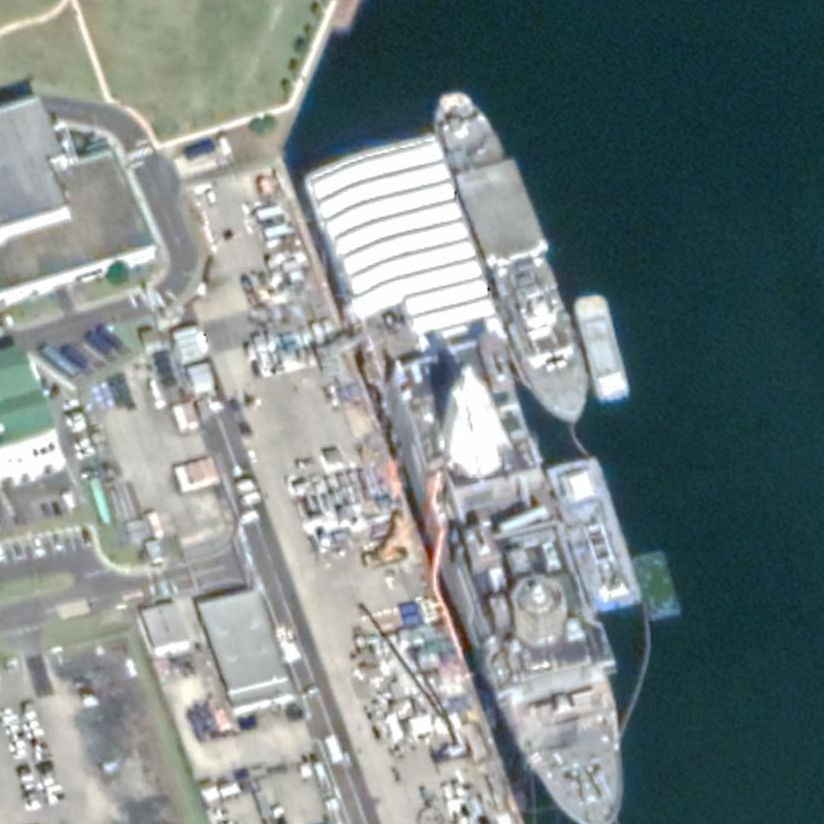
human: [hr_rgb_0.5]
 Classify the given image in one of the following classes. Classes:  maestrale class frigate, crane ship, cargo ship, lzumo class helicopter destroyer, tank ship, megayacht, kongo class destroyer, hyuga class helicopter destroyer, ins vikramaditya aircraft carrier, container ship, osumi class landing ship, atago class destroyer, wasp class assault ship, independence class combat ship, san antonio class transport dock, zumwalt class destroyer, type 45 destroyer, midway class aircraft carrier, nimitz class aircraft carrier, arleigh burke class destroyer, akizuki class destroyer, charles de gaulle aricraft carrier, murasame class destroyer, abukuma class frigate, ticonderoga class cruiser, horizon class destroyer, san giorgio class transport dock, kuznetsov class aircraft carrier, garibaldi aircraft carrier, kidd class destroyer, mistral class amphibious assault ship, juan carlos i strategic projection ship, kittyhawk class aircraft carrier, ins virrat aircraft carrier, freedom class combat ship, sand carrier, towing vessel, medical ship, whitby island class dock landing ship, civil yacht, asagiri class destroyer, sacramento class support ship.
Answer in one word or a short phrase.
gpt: San Antonio class transport dock